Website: lowes
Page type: review-order
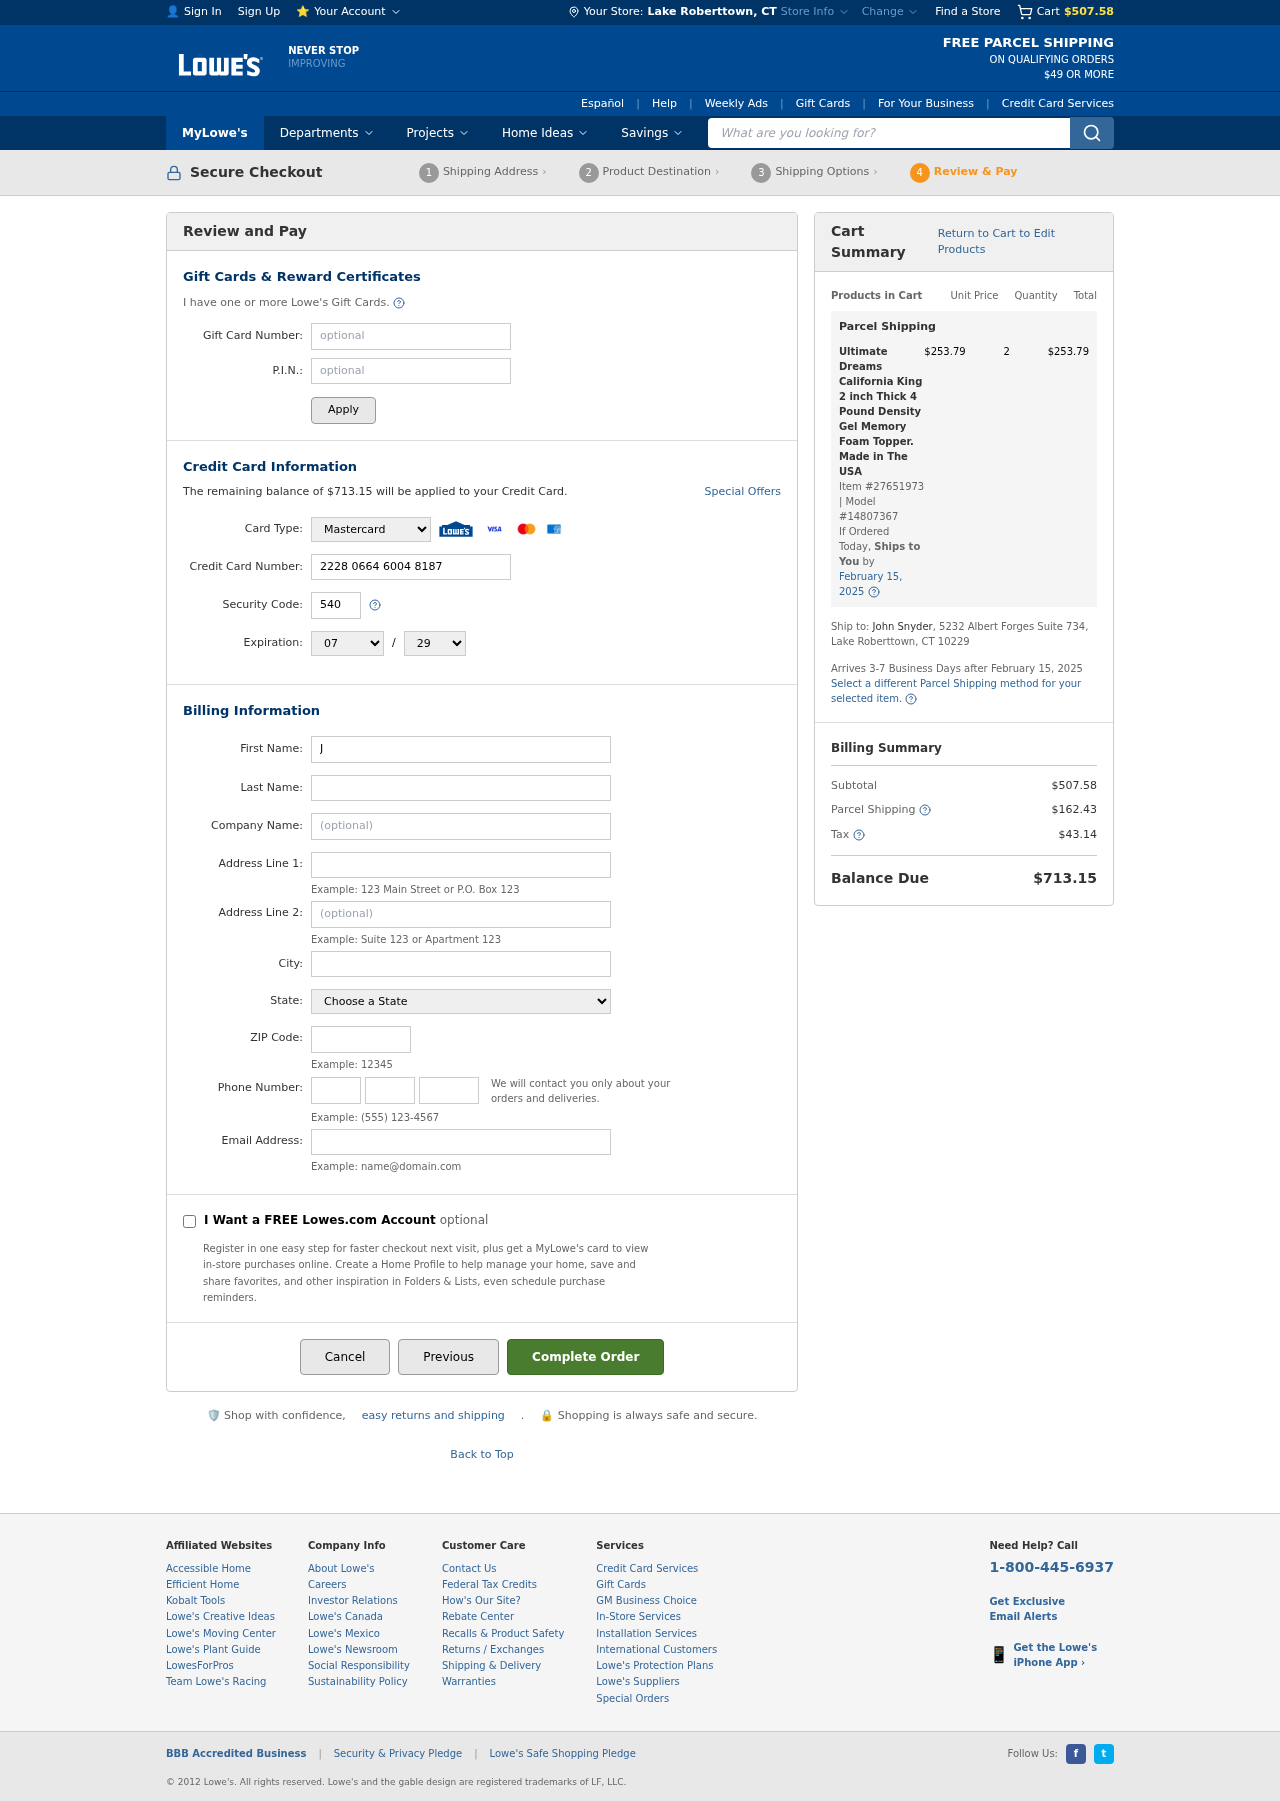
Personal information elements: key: PII_CARD_CVV
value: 540
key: PII_CARD_EXPIRY_MONTH
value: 07
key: PII_CARD_EXPIRY_YEAR
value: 29
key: PII_CARD_NUMBER
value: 2228 0664 6004 8187
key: PII_CARD_TYPE
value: Mastercard
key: PII_CITY
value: Lake Roberttown
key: PII_CITY_STATE
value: Lake Roberttown, CT
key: PII_EMAIL
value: jsnyder@gmail.com
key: PII_FIRSTNAME
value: John
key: PII_LASTNAME
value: Snyder
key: PII_PHONE_AREA
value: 668
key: PII_PHONE_PREFIX
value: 208
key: PII_PHONE_SUFFIX
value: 6435
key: PII_POSTCODE
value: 10229
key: PII_STATE
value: Connecticut
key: PII_STREET
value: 5232 Albert Forges Suite 734
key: PII_STREET2
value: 5232 Albert Forges Suite 734
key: PII_FULLNAME2
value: John Snyder
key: PII_STATE_ABBR
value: CT
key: PII_POSTCODE_FULL
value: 10229
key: PII_CITY_STATE_ZIP
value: Lake Roberttown, CT 10229
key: PII_POSTCODE_NUMERIC
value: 10229
Product elements: key: PRODUCT1_NAME
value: Ultimate Dreams California King 2 inch Thick 4 Pound Density Gel Memory Foam Topper. Made in The USA
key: PRODUCT1_PRICE
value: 253.79
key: PRODUCT1_QUANTITY
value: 2
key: PRODUCT1_ITEM_NUMBER
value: Item #27651973
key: PRODUCT1_MODEL_NUMBER
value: Model #14807367
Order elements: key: ORDER_SUBTOTAL
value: $507.58
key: ORDER_BALANCE_DUE
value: $713.15
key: ORDER_SHIPPING_DATE
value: February 15, 2025
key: ORDER_ITEM_TOTAL
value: $253.79
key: ORDER_SHIPPING_DATE2
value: February 15, 2025
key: ORDER_SHIPPING_COST
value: $162.43
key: ORDER_TAX
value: $43.14
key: ORDER_TOTAL
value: $713.15
Search elements: key: HEADER_SEARCH
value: What are you looking for?